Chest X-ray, PA view. Patient: 53 years old, sex F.
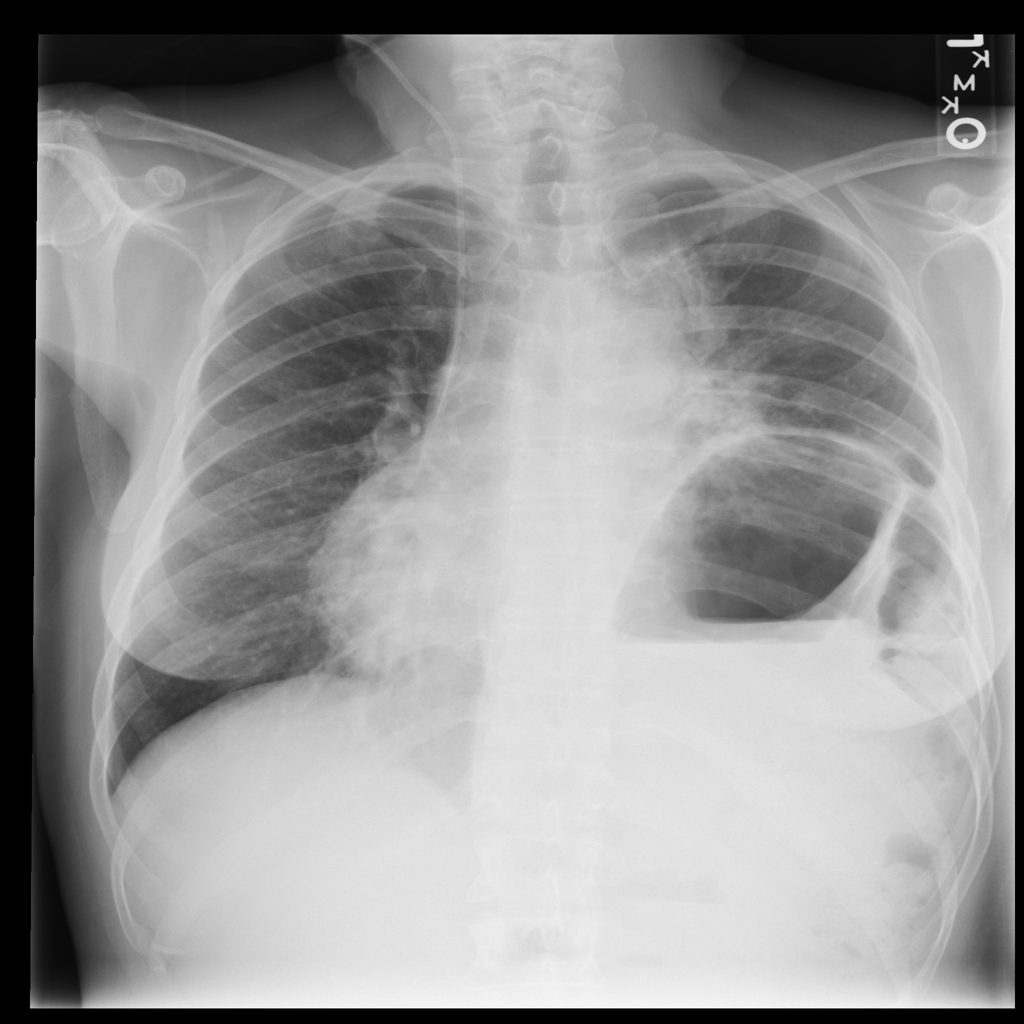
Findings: Fibrosis, Infiltration, Mass